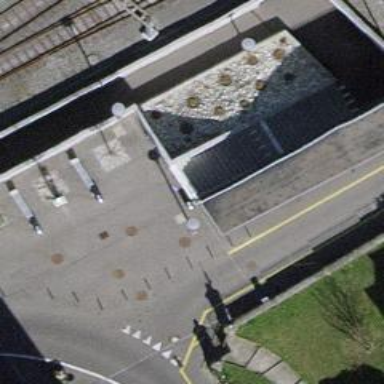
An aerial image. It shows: Bollard barrier.